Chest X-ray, AP view. Patient: 68 years old, sex M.
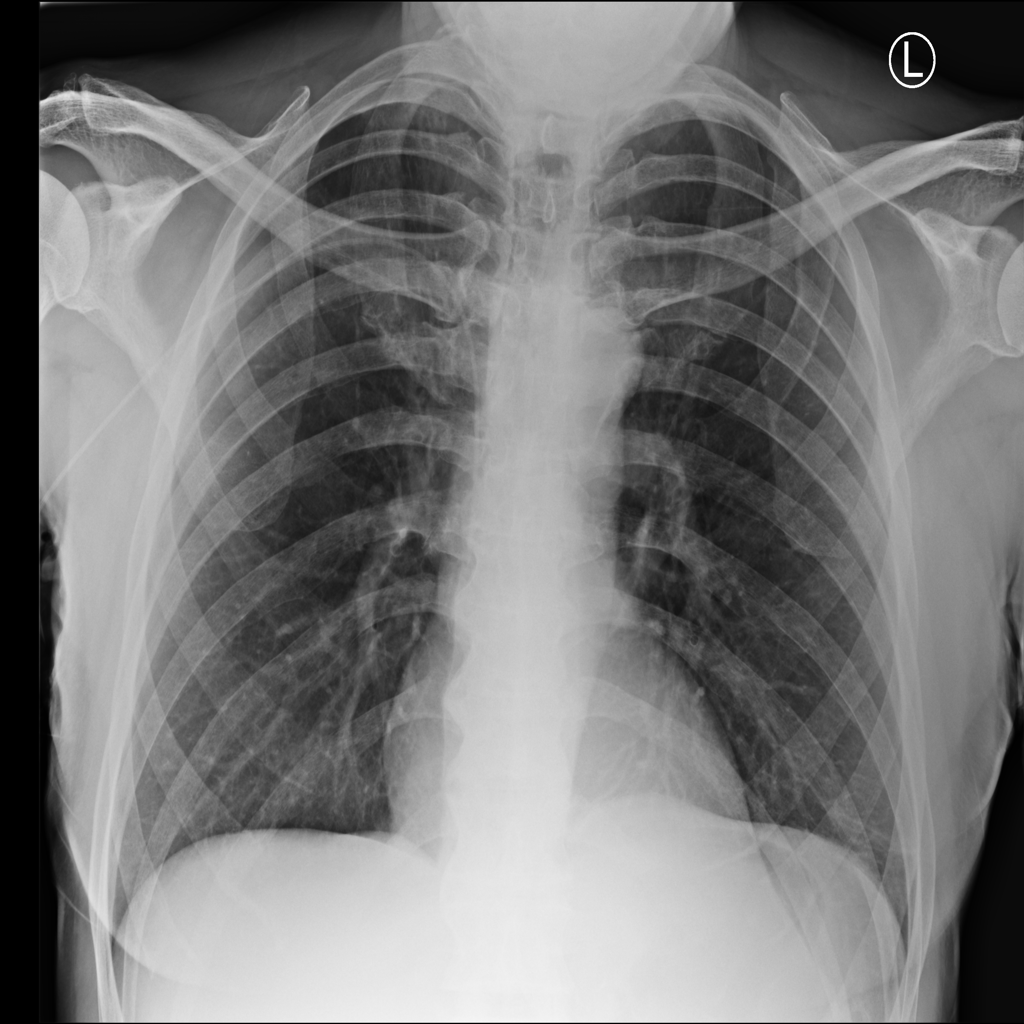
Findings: No Finding